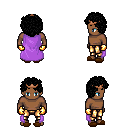
a pixel art fantasy rpg character, male body template, human, dark skin, lavender cape, gold greaves, black curly afro hairstyle, bronze tiara, gold gloves, brown slippers, four views (front, back, left, right), 2x2 character sprite sheet, small pixel art, hard edges, no anti-aliasing